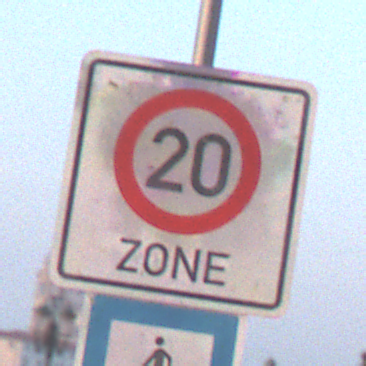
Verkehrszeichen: BeginnZone20
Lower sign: SackgasseFussgaengerDurchlaessig
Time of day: SunriseSunset
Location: Outdoor (Urban)
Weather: Clear
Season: NotSpecified
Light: Natural